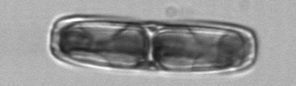
Label: Ephemera